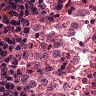
Metastatic tissue present: no